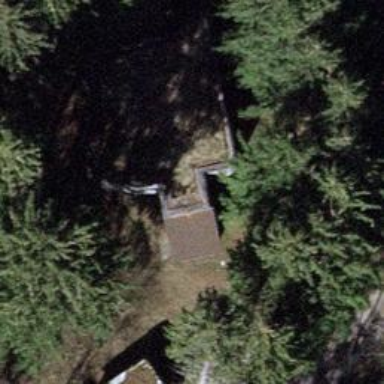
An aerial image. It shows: Military bunker for protection and defense.